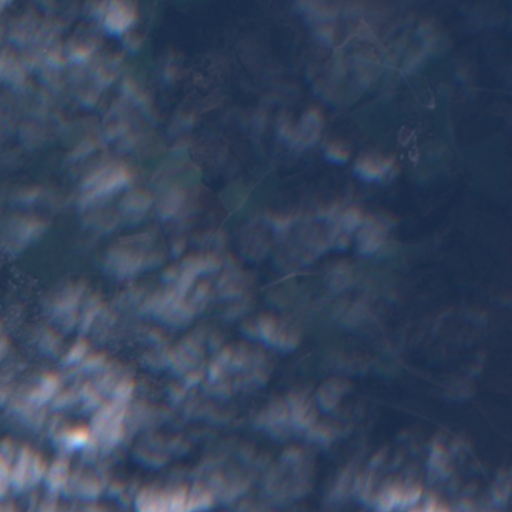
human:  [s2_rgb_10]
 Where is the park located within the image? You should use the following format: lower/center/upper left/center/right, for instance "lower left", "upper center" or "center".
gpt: The park is located in the left of the image.
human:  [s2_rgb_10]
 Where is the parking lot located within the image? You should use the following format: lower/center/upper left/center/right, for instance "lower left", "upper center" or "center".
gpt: The parking lot is located in the left of the image.
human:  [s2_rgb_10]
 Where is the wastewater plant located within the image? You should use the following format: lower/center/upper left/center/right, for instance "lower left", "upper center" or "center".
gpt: The wastewater plant is located in the center left of the image.
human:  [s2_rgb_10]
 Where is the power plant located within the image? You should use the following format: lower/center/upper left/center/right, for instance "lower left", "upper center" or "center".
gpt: There is no power plant in the image.